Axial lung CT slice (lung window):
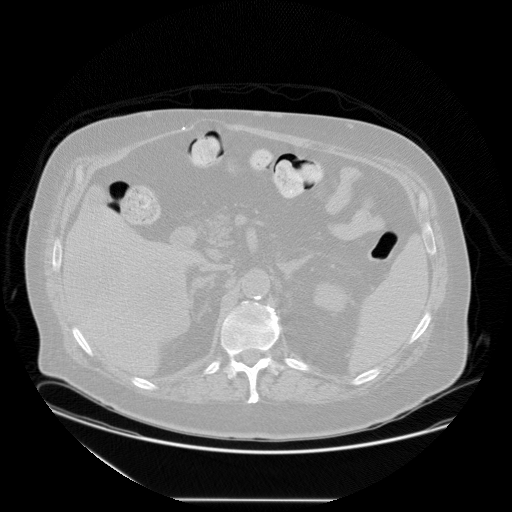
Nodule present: no